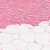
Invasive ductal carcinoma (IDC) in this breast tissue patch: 0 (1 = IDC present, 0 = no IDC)